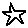
Label: star